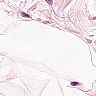
Metastatic tissue present: no